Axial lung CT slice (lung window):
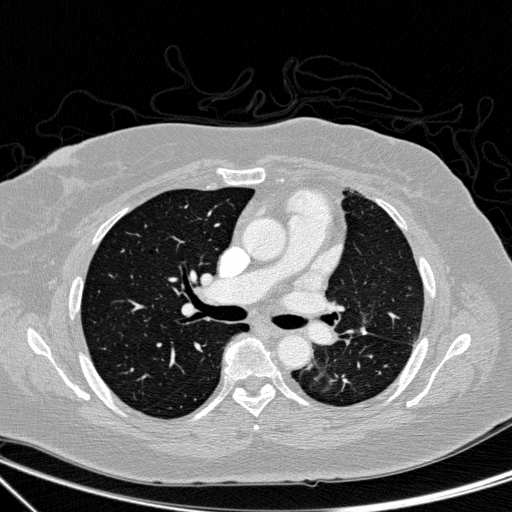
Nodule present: no